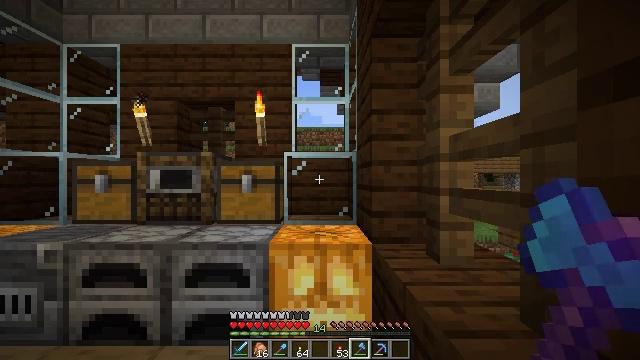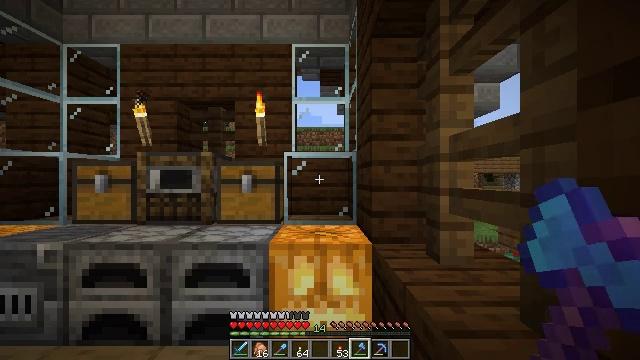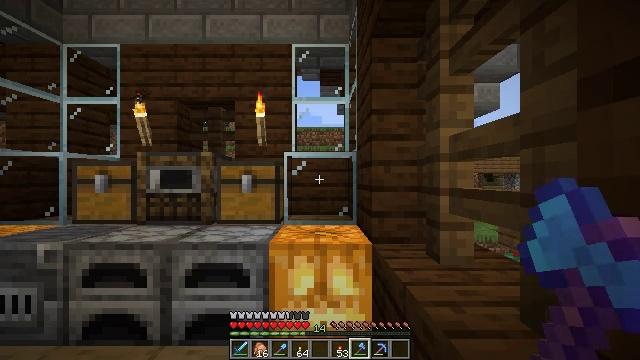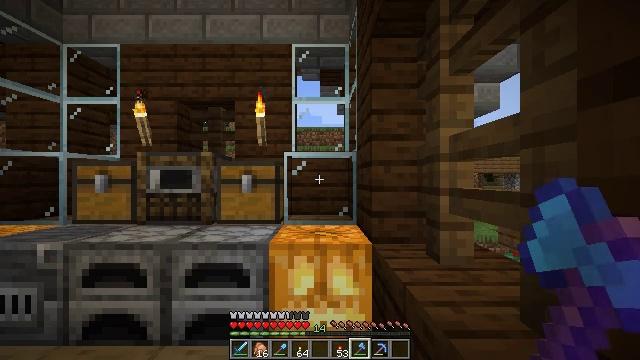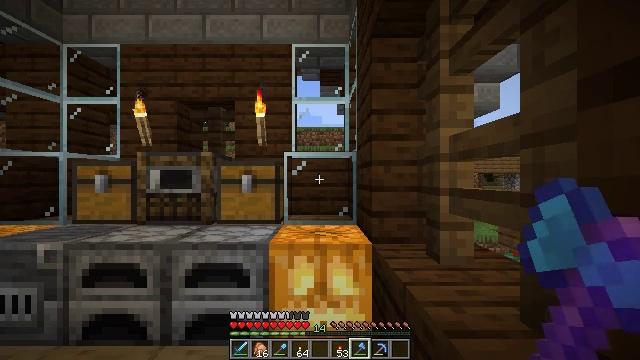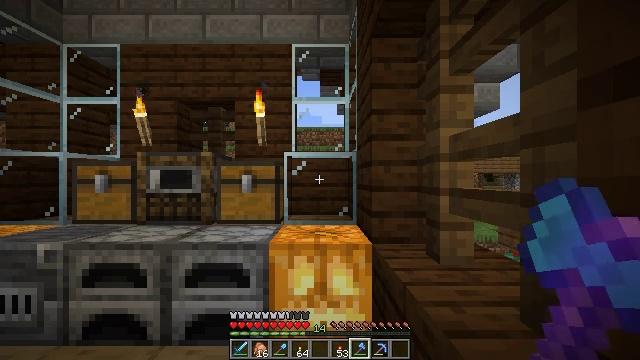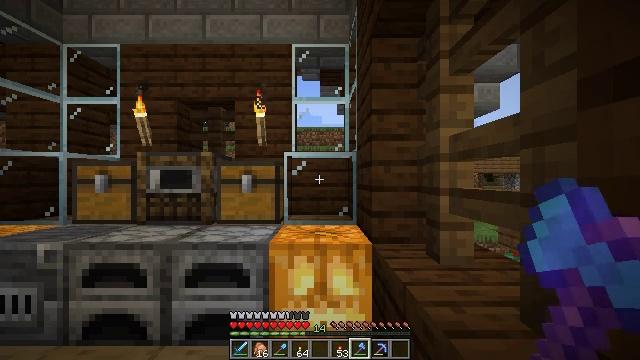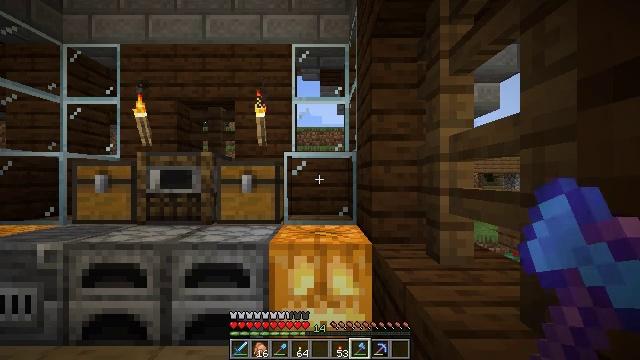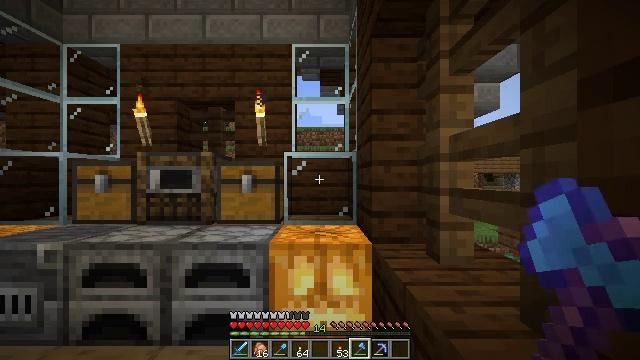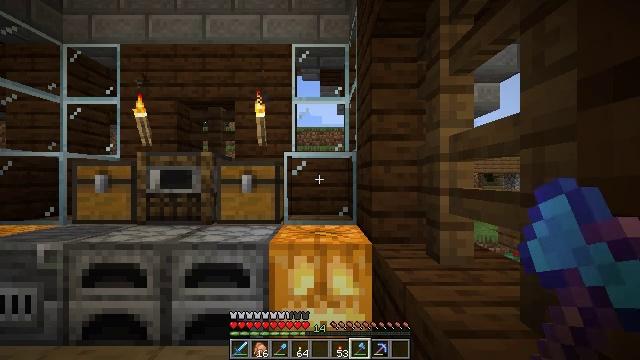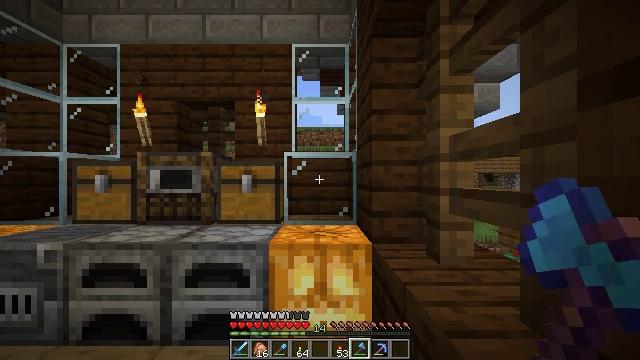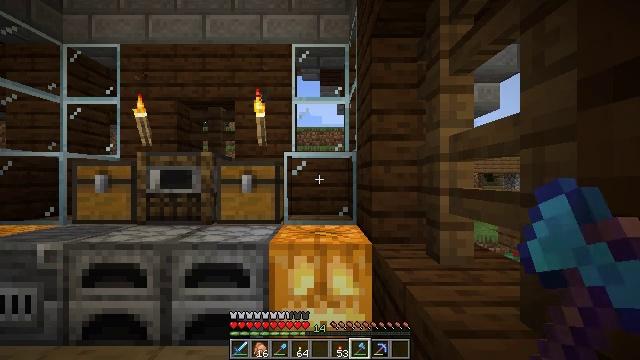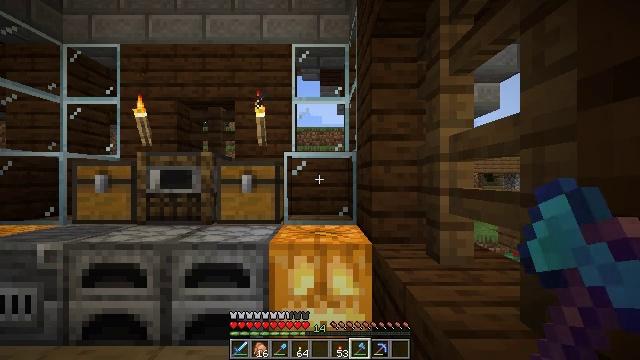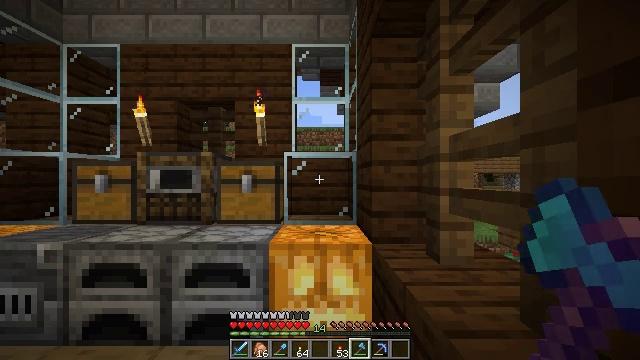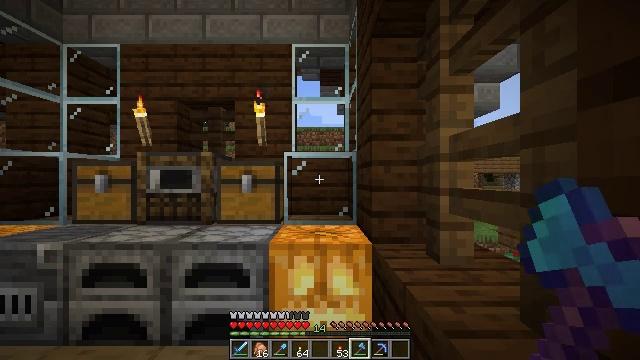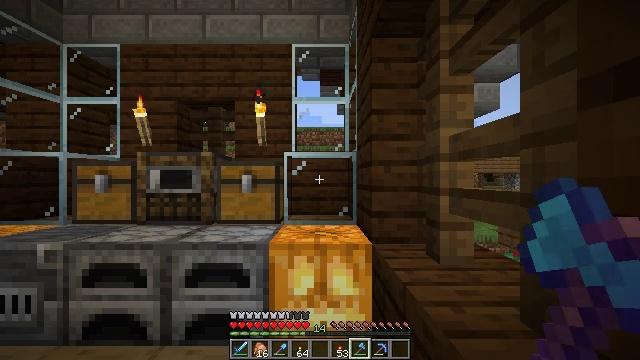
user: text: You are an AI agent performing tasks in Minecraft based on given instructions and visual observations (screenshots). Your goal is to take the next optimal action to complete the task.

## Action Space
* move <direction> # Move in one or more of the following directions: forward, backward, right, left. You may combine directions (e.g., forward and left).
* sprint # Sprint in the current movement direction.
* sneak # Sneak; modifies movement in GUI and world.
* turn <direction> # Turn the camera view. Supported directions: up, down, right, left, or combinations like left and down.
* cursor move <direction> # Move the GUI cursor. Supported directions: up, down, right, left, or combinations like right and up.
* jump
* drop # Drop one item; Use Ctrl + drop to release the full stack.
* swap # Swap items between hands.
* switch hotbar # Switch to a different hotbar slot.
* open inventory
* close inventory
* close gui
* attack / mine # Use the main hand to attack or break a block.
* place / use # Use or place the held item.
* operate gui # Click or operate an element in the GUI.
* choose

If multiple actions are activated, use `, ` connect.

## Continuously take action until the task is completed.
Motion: motion action
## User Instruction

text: Craft a brown bed using wool and a crafting table.
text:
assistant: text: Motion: no_op
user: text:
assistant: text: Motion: no_op
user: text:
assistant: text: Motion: no_op
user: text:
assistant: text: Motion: no_op
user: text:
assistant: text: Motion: no_op
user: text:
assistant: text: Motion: no_op
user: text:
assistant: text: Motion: no_op
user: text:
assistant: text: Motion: no_op
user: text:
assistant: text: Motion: no_op
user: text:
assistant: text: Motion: no_op
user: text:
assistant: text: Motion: no_op
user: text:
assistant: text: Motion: no_op
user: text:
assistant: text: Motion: no_op
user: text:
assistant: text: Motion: no_op
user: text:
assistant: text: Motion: no_op
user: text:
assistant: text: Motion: no_op
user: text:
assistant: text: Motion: no_op
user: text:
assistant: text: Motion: no_op
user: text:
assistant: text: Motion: no_op
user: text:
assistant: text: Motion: no_op
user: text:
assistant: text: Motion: no_op
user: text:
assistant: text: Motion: no_op
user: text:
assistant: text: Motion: no_op
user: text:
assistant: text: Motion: no_op
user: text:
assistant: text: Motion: no_op
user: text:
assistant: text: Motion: no_op
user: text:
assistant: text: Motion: no_op
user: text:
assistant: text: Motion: no_op
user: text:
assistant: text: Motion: no_op
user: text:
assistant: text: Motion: no_op